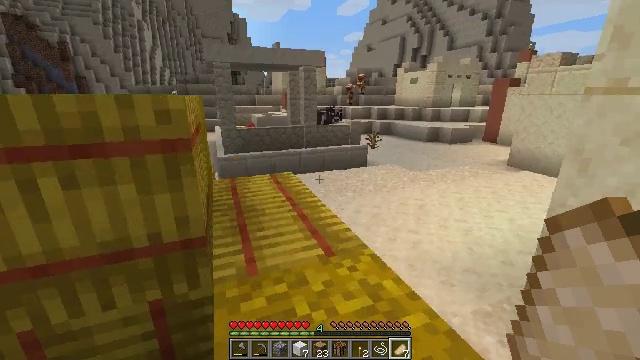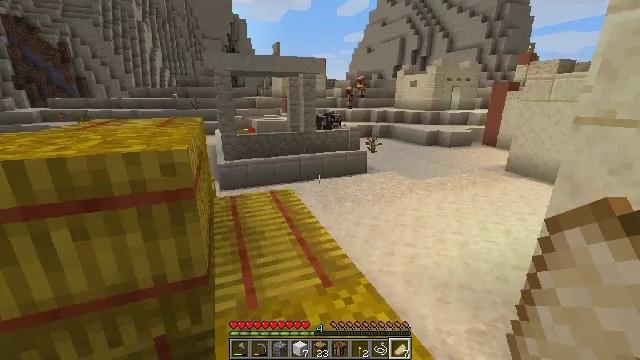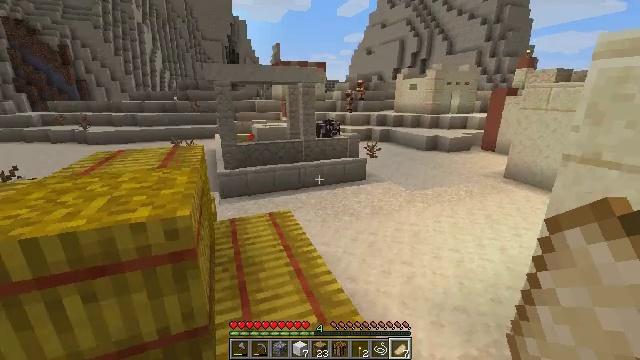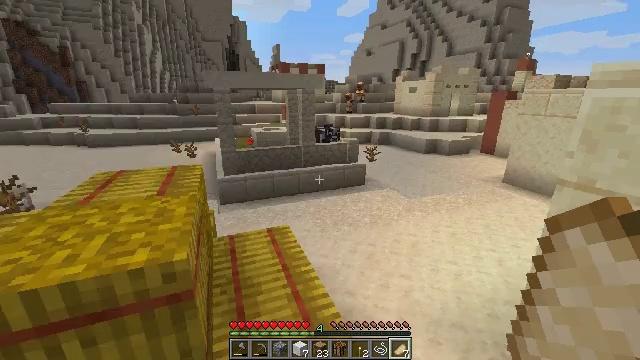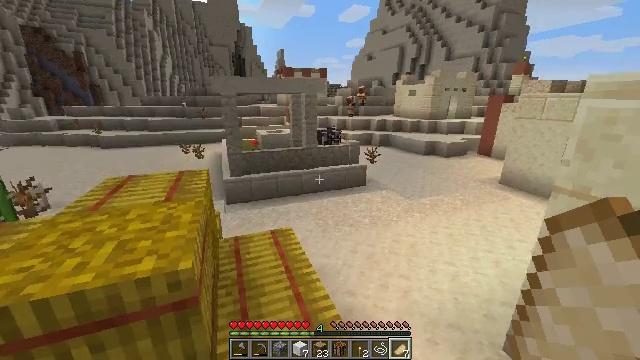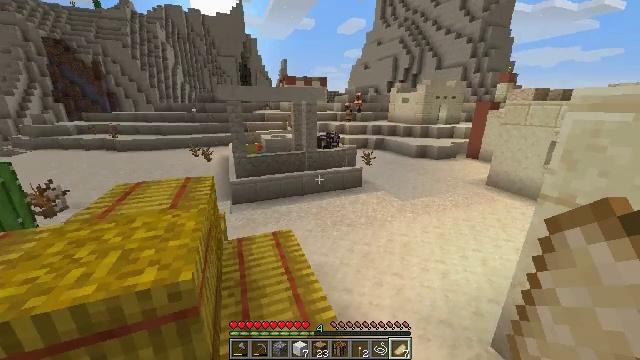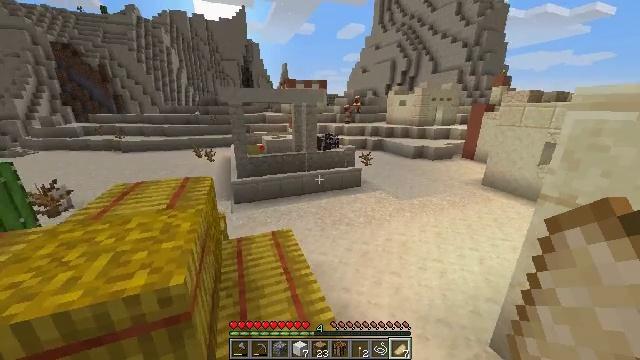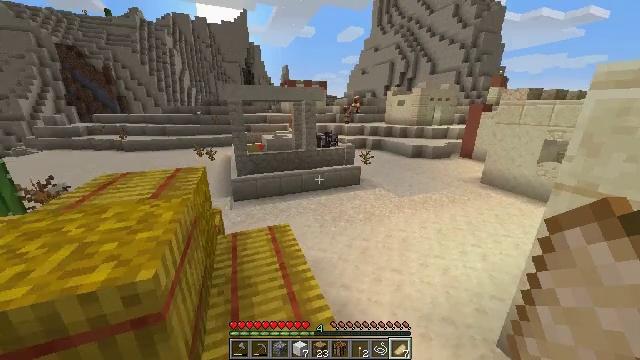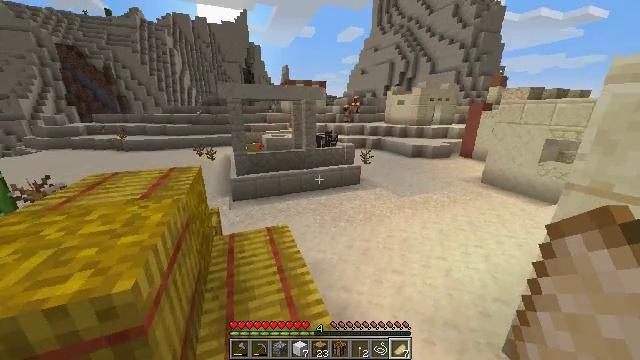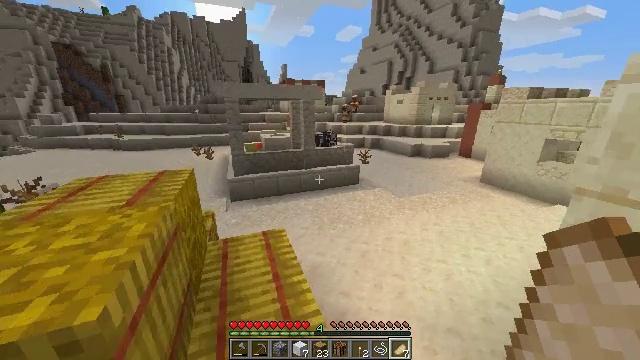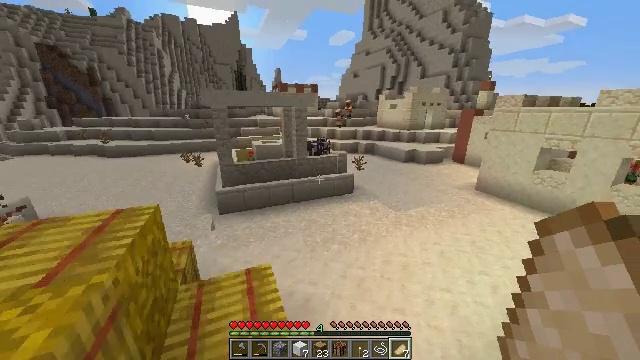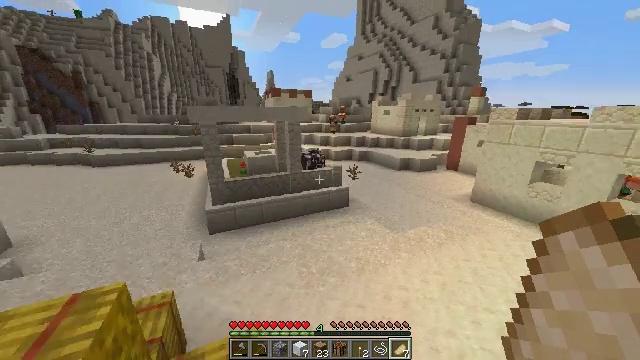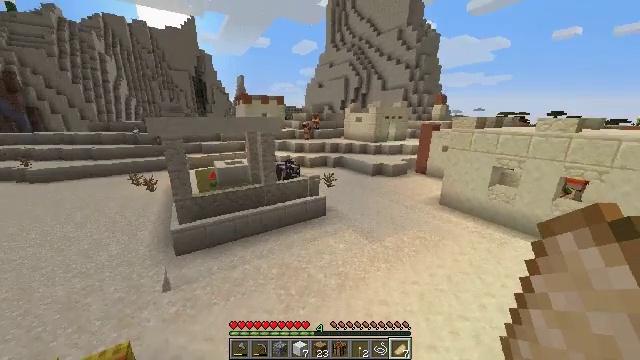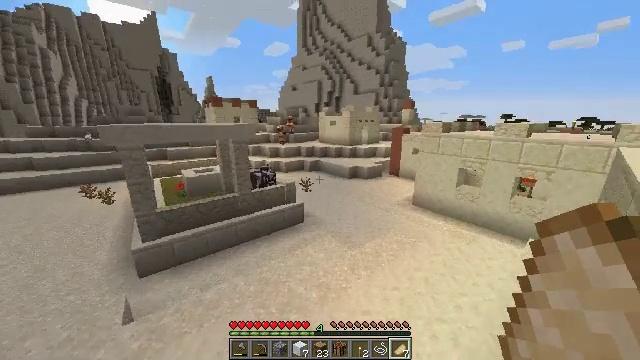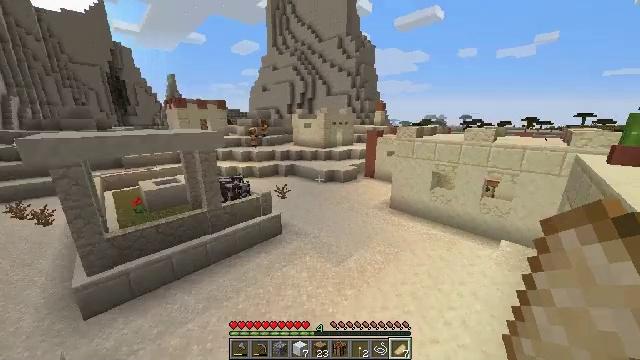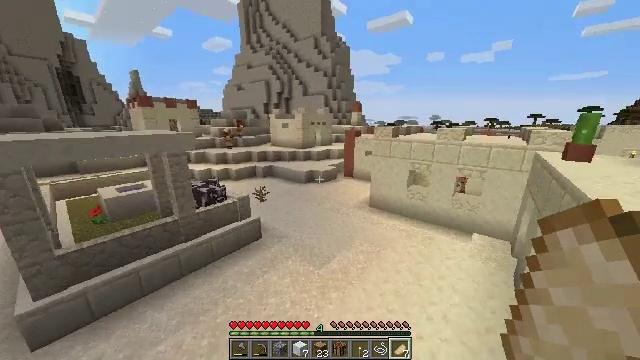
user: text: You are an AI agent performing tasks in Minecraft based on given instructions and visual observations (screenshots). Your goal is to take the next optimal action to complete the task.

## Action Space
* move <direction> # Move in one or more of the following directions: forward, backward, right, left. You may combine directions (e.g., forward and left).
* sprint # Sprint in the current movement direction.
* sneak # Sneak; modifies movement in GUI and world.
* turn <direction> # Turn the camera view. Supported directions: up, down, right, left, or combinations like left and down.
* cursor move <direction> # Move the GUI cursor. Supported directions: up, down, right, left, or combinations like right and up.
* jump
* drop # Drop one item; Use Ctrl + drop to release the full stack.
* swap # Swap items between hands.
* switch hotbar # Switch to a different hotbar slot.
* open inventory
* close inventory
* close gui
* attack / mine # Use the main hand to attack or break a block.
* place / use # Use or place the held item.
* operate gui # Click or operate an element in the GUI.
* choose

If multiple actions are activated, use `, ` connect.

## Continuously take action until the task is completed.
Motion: motion action
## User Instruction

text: Gather terracotta from the structure.
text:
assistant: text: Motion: move forward, sprint, jump, close inventory
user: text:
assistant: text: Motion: move forward, sprint, jump
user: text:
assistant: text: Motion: move forward, sprint, jump
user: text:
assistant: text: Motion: move forward, sprint, jump
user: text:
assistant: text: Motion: move forward, sprint, jump
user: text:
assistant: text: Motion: move forward, sprint, jump
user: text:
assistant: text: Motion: move forward, sprint, jump
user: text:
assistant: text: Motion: move forward, sprint, jump
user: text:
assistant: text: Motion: move forward, sprint, jump
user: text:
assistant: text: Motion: move forward, sprint, turn right, jump
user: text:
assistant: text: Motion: move forward, sprint, turn right, jump
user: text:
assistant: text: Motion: move forward, sprint, turn right and up, jump
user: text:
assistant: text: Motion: move forward, sprint, turn right, jump
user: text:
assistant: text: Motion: move forward, sprint, turn right, jump
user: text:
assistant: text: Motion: move forward, sprint, turn right, jump
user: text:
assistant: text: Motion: move forward, sprint, turn right, jump
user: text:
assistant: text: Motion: move forward, sprint, turn right, jump
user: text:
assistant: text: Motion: move forward, sprint, turn right, jump
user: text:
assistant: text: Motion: move forward, sprint, turn right, jump
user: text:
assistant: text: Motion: move forward, sprint, turn right, jump
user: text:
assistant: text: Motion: move forward, sprint, turn right, jump
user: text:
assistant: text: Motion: move forward, sprint, turn right, jump
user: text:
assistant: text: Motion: move forward, sprint, jump
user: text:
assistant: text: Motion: move forward, sprint, jump
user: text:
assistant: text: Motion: move forward, sprint, jump
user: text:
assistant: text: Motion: move forward, sprint, jump
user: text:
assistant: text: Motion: move forward, sprint, jump
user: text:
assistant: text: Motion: move forward, sprint, turn left, jump
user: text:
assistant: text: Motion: move forward, sprint, jump
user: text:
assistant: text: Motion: move forward, sprint, jump